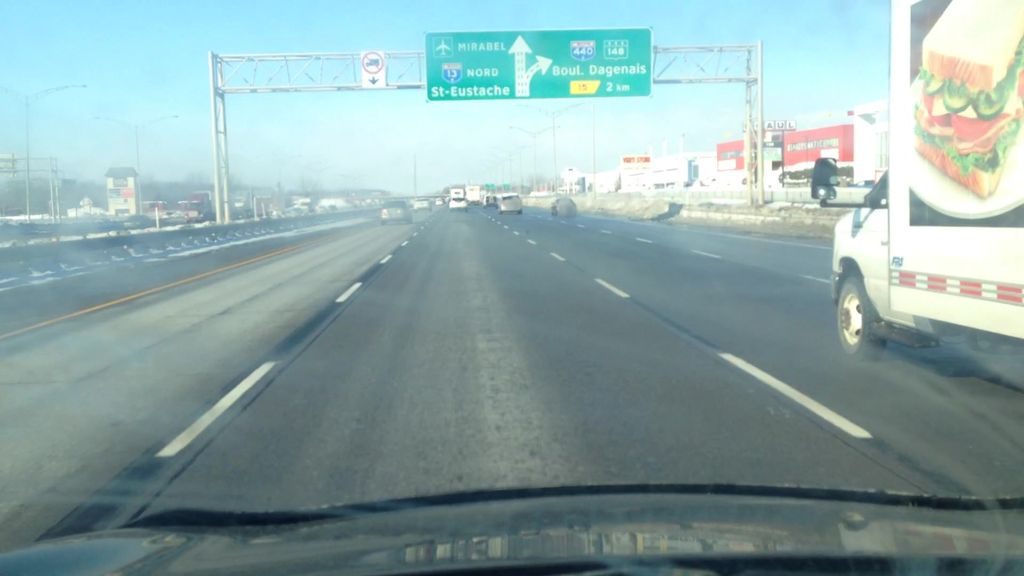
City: montreal